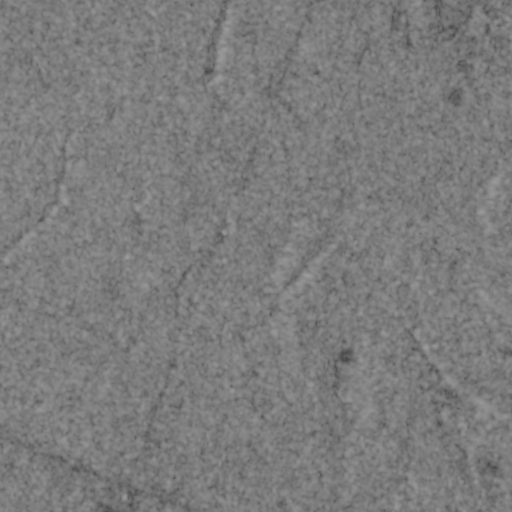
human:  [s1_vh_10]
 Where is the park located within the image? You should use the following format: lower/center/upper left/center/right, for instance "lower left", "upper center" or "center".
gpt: The park is located in the lower left of the image.
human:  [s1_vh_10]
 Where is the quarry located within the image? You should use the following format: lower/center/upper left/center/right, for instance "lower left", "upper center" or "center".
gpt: The quarry is located in the upper center of the image.
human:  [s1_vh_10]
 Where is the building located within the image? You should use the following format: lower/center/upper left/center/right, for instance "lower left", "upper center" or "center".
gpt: There is no building in the image.

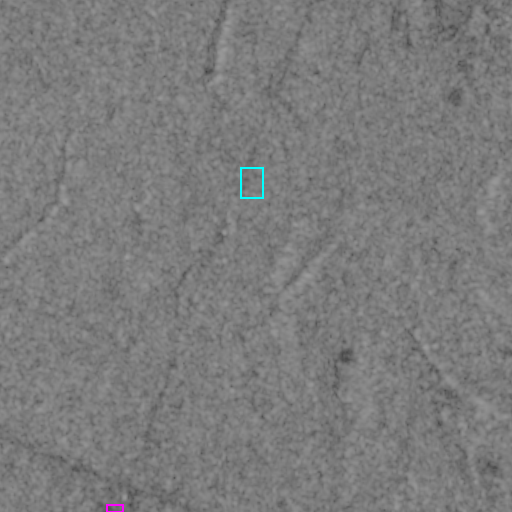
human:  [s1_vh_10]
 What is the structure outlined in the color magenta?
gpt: The structure outlined in magenta is a park.
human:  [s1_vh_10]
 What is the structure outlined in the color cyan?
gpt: The structure outlined in cyan is a quarry.
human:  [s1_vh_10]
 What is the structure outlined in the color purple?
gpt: There is no purple outline.